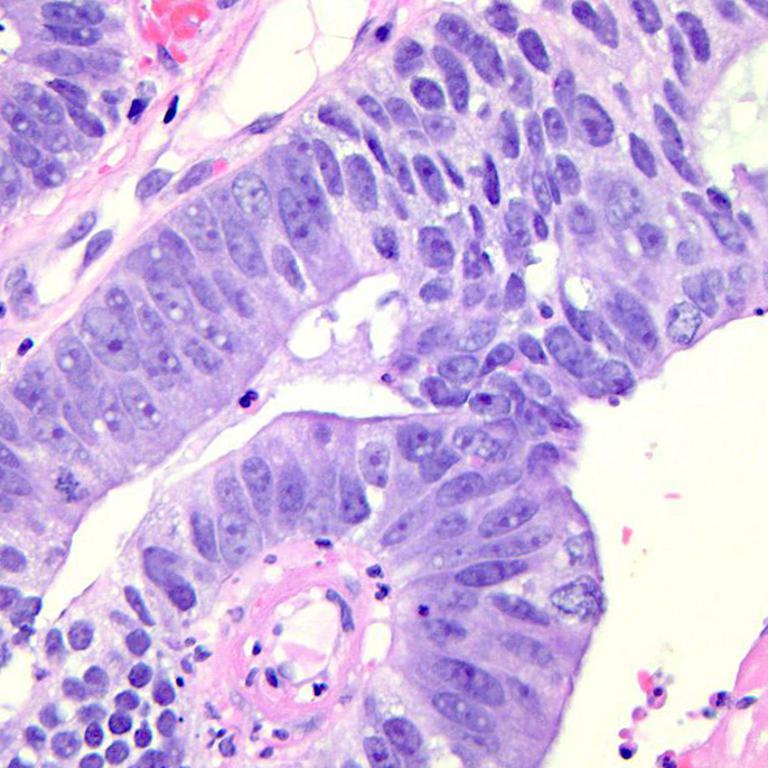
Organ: colon
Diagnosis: adenocarcinomas